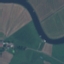
Label: River